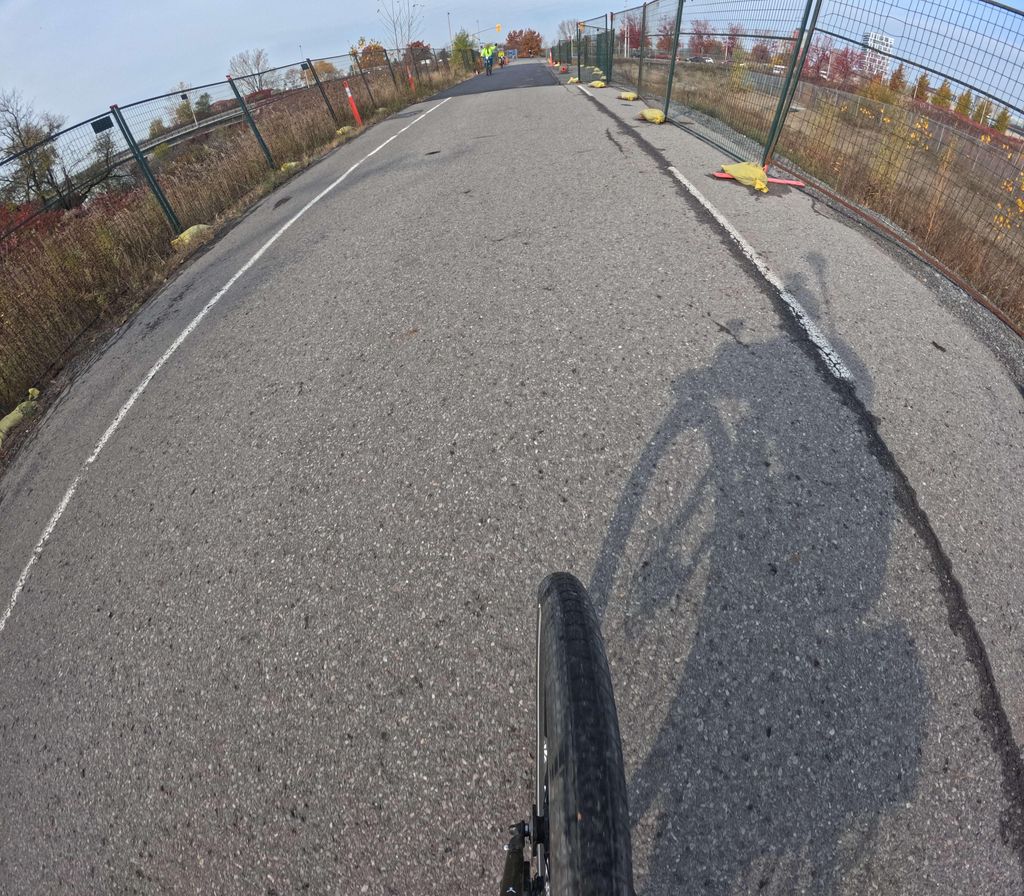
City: ottawa-gatineau